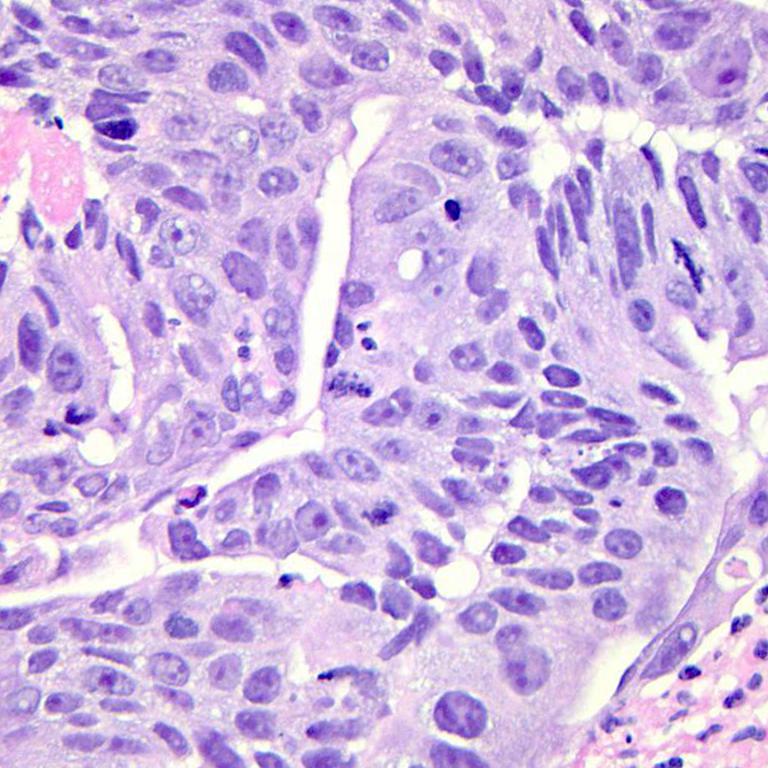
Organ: colon
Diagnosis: adenocarcinomas